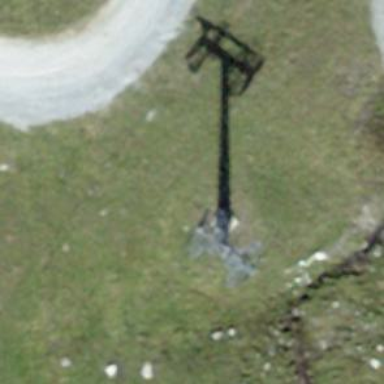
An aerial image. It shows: Pylon used for aerialway.